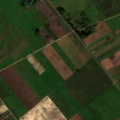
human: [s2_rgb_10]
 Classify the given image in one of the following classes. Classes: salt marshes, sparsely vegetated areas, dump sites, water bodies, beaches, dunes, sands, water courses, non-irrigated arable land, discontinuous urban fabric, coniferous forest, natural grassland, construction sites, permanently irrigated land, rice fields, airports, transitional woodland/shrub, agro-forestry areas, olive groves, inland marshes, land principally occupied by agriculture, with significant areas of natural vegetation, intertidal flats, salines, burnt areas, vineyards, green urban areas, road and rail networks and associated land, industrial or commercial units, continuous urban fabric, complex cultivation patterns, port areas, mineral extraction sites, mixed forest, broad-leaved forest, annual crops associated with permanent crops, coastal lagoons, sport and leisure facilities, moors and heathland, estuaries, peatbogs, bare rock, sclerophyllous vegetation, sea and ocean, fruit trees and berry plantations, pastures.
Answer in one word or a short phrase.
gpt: non-irrigated arable land, complex cultivation patterns